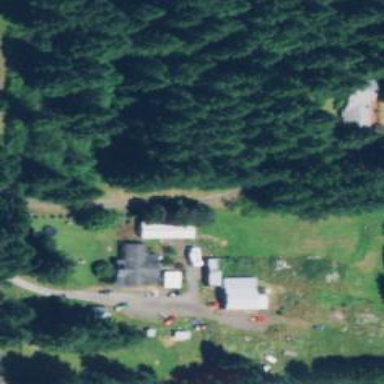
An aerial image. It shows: Driveway.